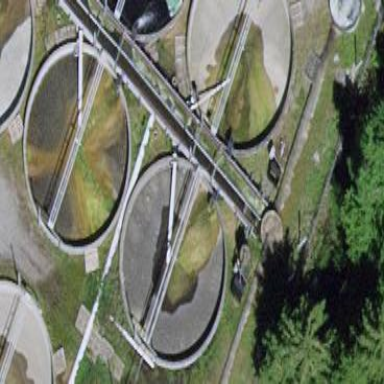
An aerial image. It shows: Body of wastewater.